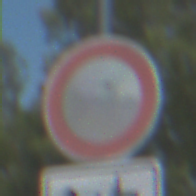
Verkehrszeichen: VerbotFahrzeugeAllerArt
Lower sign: MehrspurigeFahrzeugeFrei9
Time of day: Midday
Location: Outdoor (Nature)
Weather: Clear
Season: NotSpecified
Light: Natural